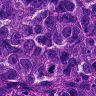
Metastatic tissue present: yes